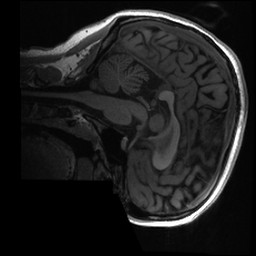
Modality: T1w
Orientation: sagittal
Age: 19
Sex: female